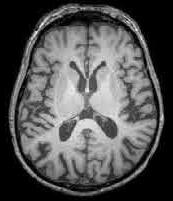
Label: notumor